Interaction volume radius: 5 \u00c5
Interaction volume height: 15 \u00c5
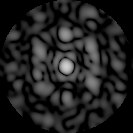
Disorder parameter: 0.621